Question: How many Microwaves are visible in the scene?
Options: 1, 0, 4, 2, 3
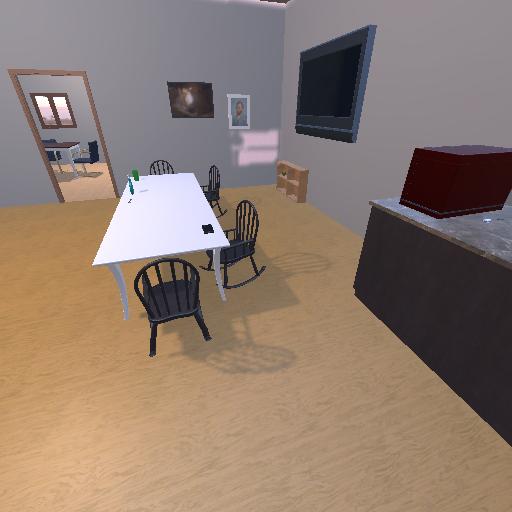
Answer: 1